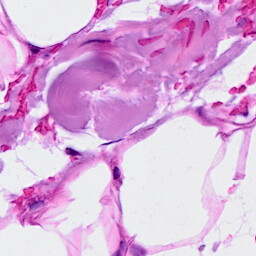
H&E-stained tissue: Breast